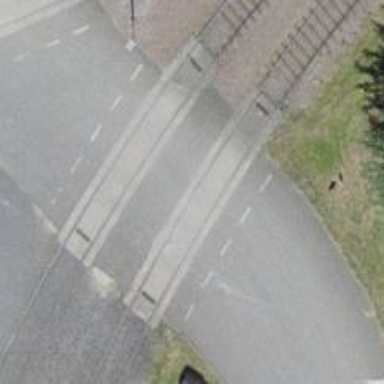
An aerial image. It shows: Level crossing along the railway.